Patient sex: F
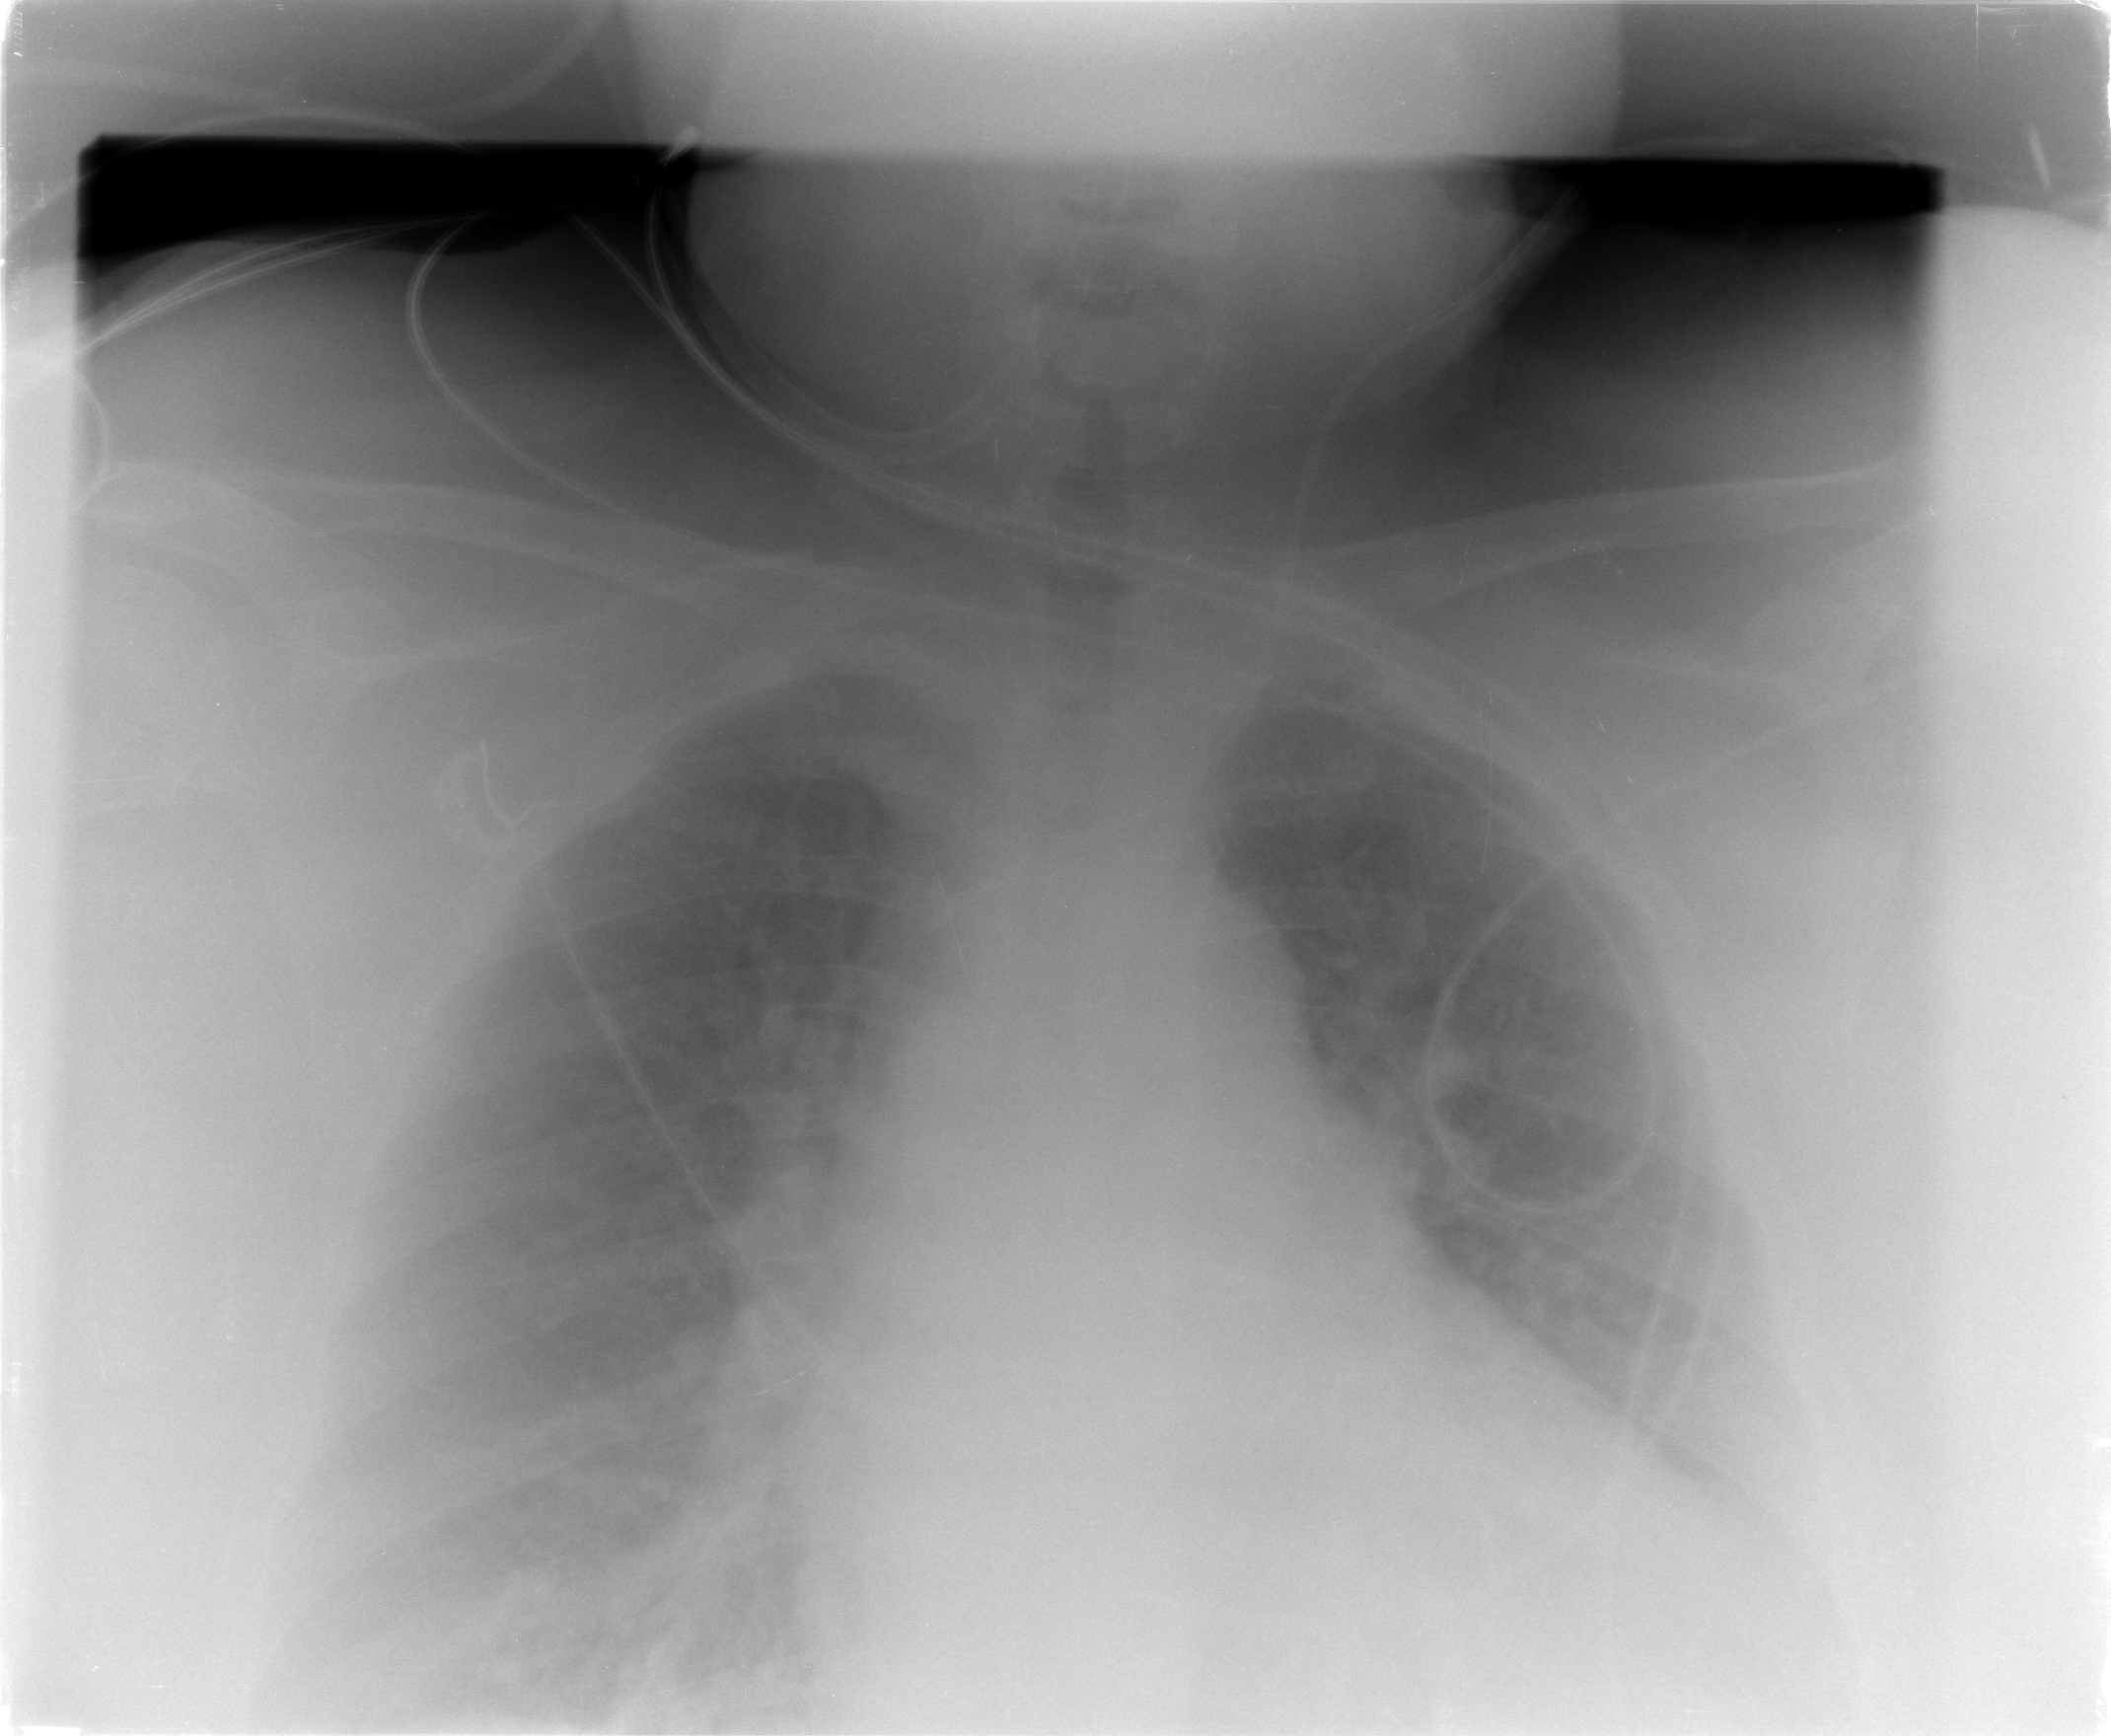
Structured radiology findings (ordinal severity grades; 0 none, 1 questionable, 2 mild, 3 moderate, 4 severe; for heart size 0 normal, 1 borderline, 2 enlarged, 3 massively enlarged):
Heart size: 2
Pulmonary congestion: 2
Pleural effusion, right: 0
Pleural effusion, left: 0
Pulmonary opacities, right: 2
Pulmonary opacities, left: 2
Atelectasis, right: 2
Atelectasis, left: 2